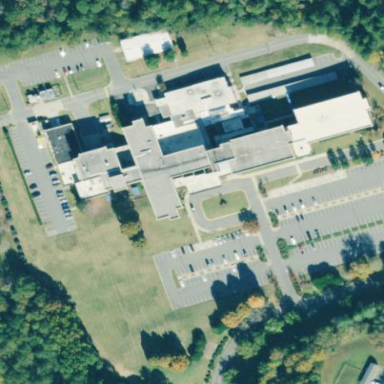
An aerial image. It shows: Hospital providing healthcare services.